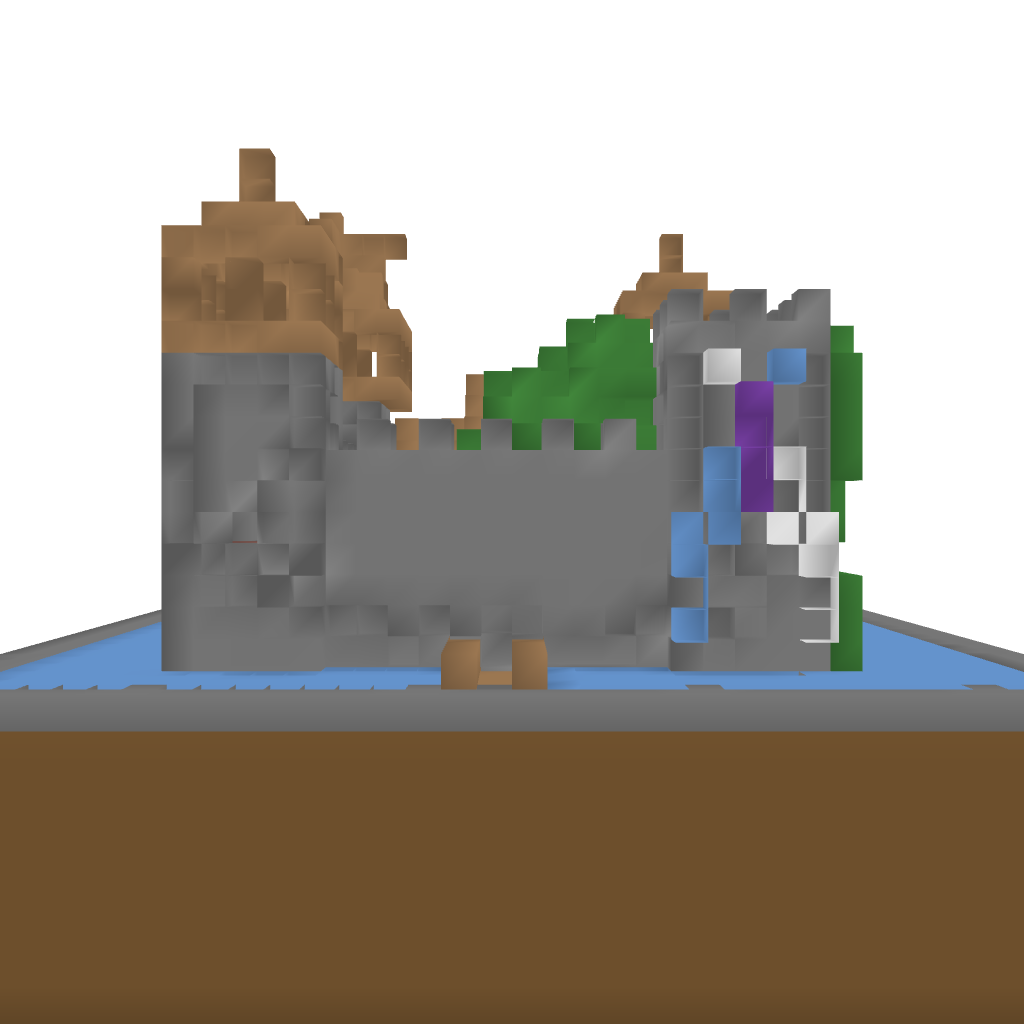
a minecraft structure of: Tiny Castle good quality a lot of earth